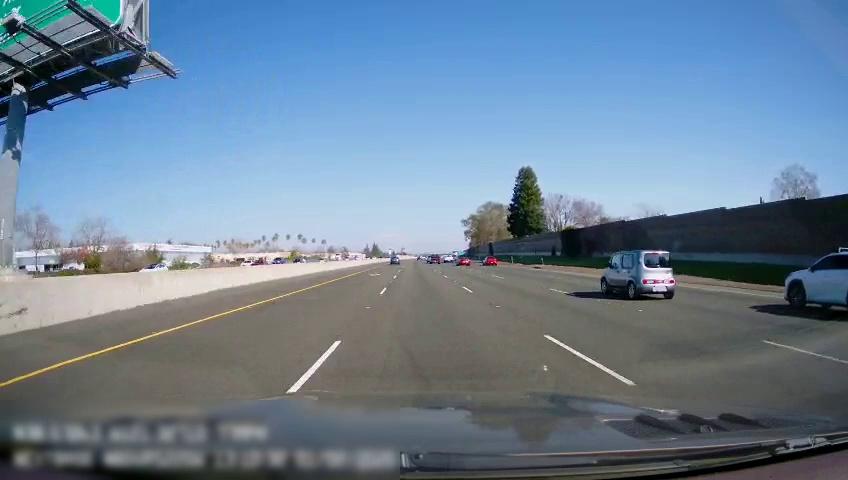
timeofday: Day
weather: Sunny
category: Drivable Space
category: Vehicles | SUV
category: Vehicles | Car
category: Vehicles | Car
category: Vehicles | SUV
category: Vehicles | SUV
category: Vehicles | Car
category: Vehicles | Car
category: Vehicles | Van
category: Vehicles | Car
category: Vehicles | Car
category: Lanes | Alternate Lane
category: Lanes | Current Lane
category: Lanes | Current Lane
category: Lanes | Alternate Lane
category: Lanes | Alternate Lane
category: Traffic | Signs